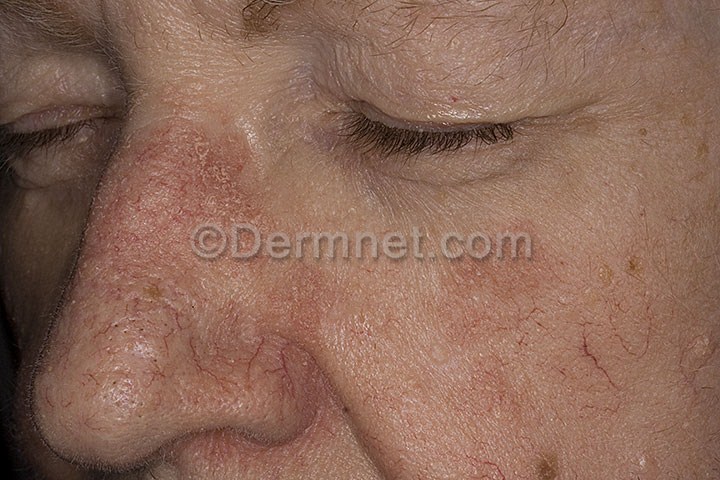
Disease: Psoriasis pictures Lichen Planus and related diseases